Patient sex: M
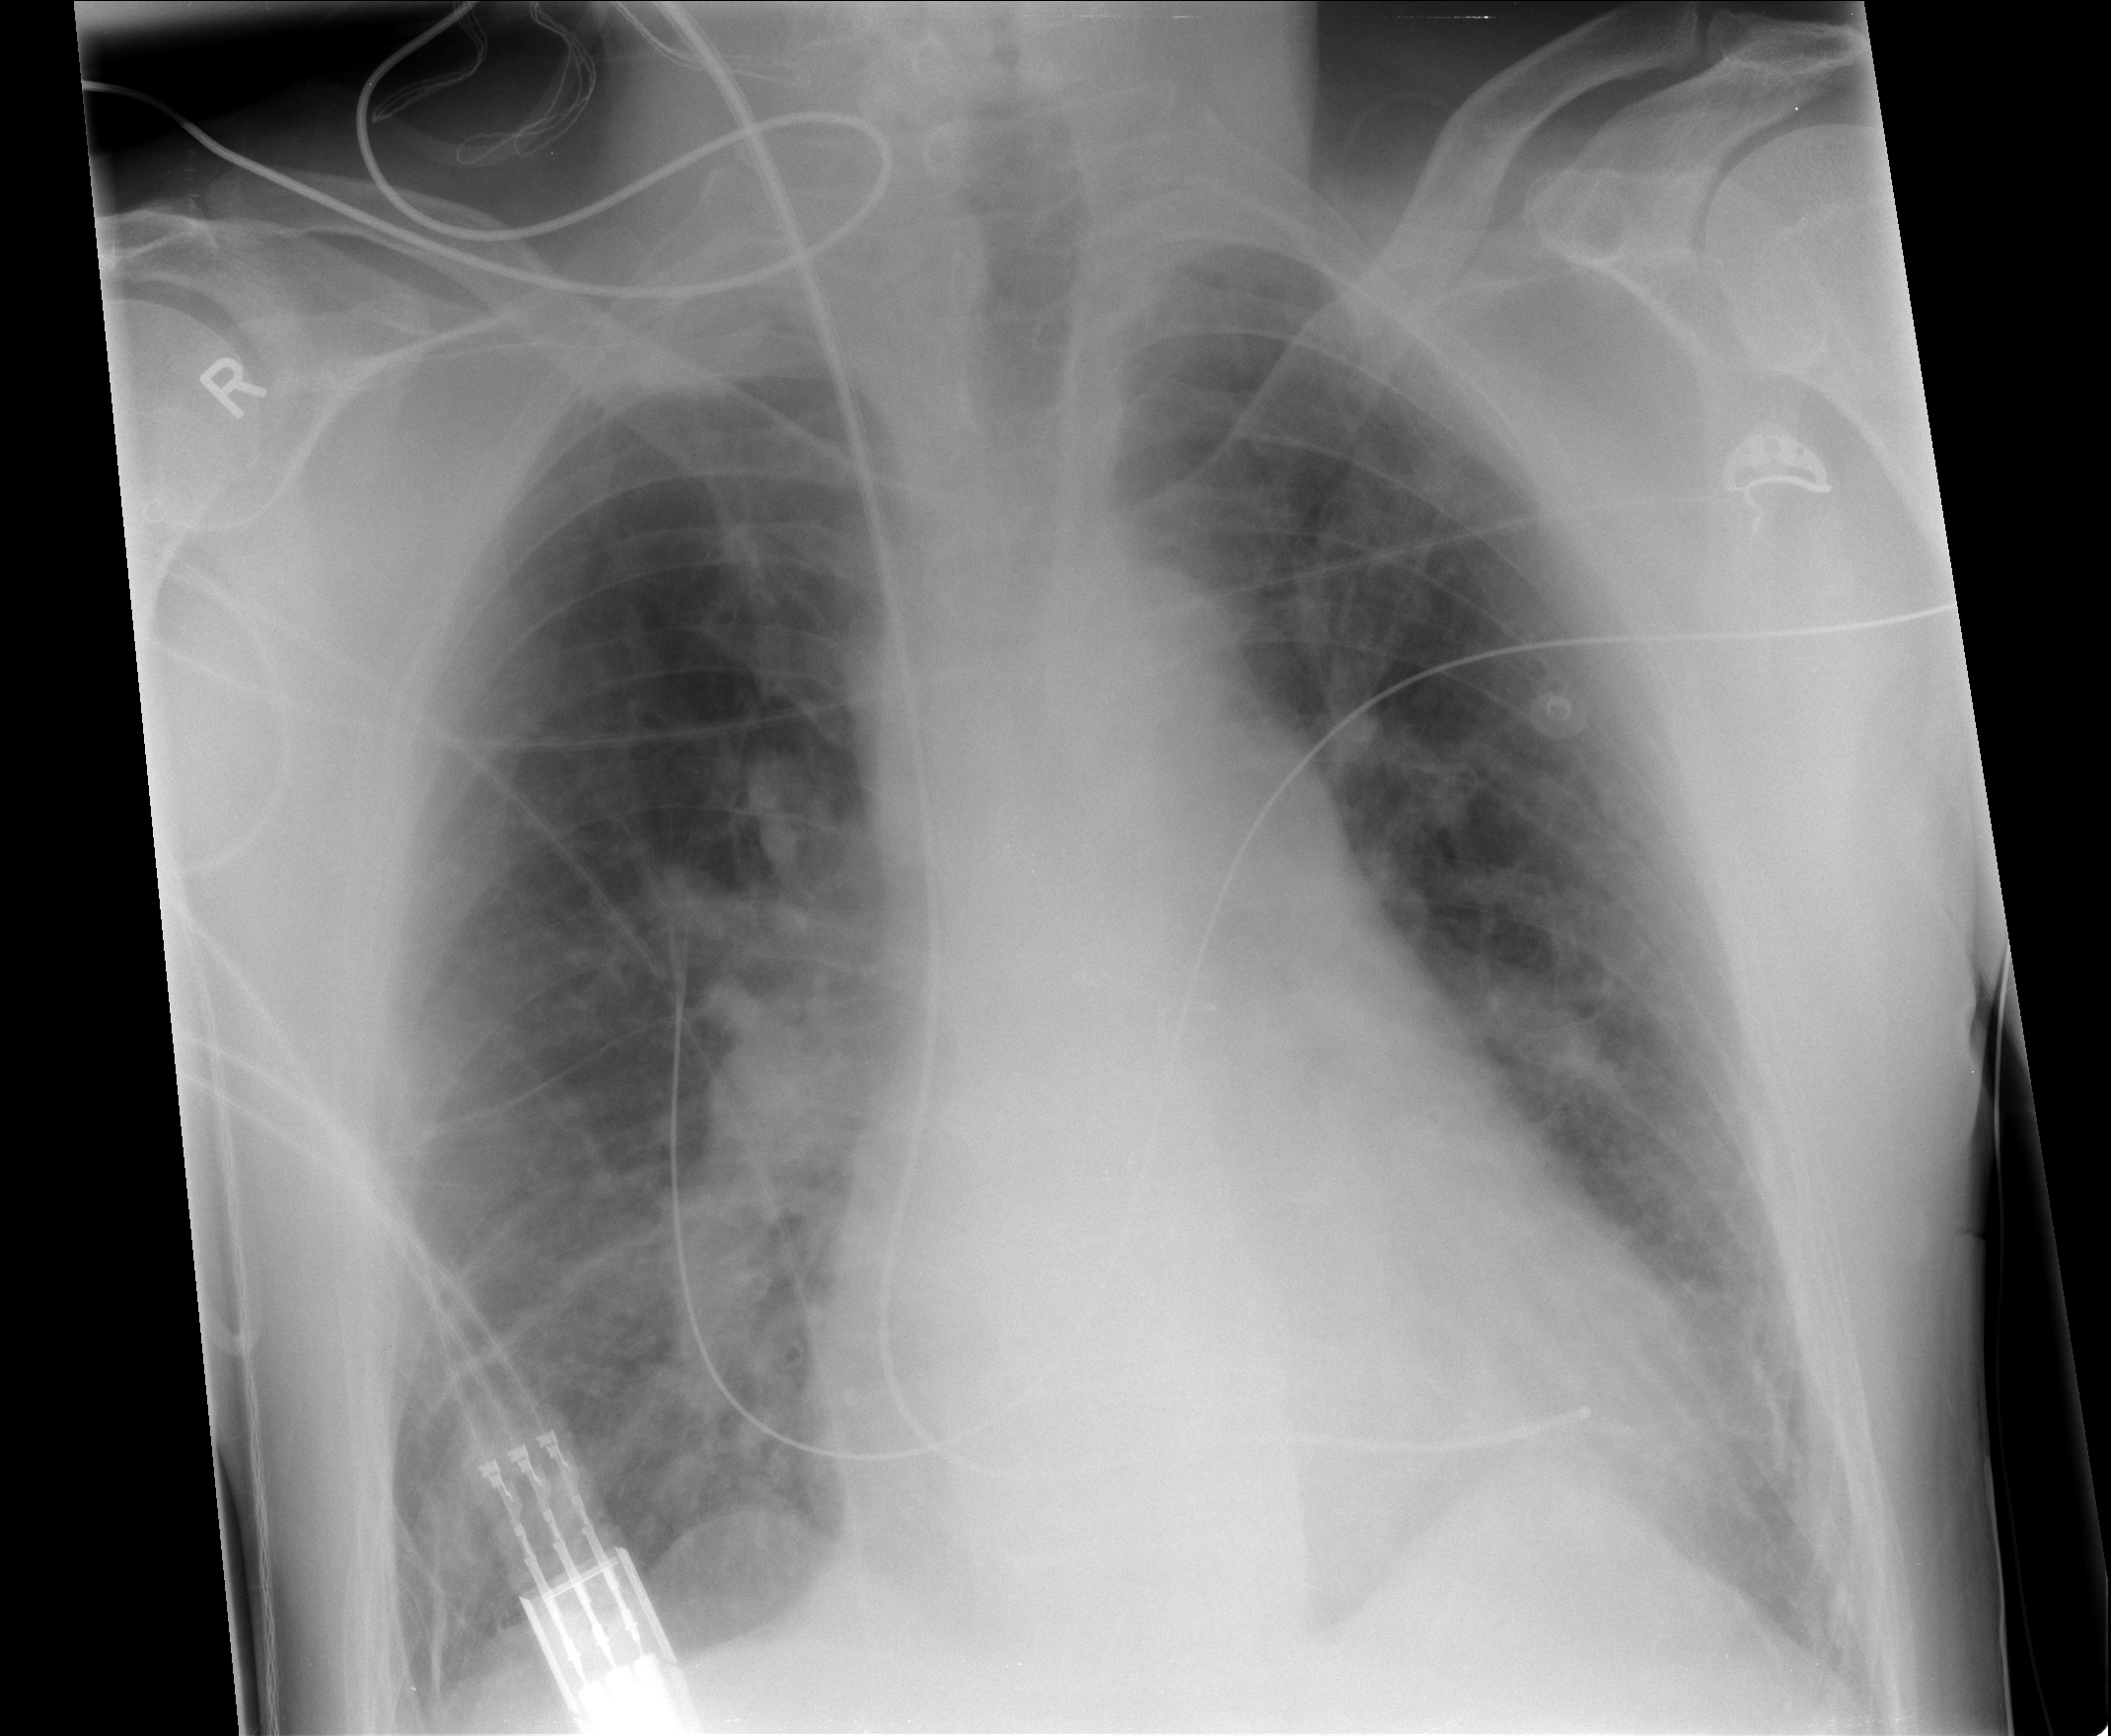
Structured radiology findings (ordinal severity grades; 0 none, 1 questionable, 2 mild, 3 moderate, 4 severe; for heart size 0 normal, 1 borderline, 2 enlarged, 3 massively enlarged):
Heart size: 2
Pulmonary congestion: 3
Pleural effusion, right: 0
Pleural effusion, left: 1
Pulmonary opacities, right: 2
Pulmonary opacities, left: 2
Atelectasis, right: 2
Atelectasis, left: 0